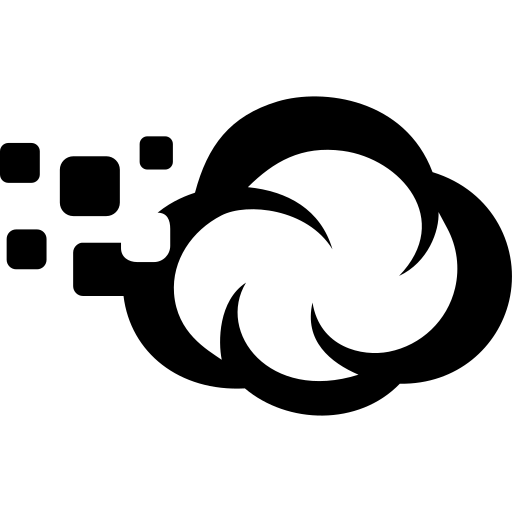
Tags: icon, FontAwesome, fa-icon, brand, cloudversify